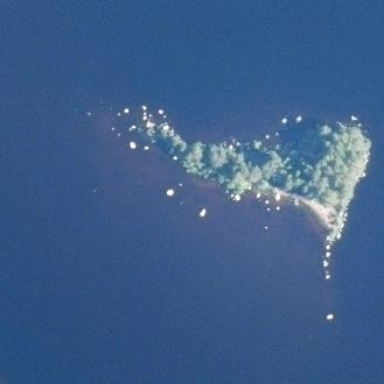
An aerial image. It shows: Islet.